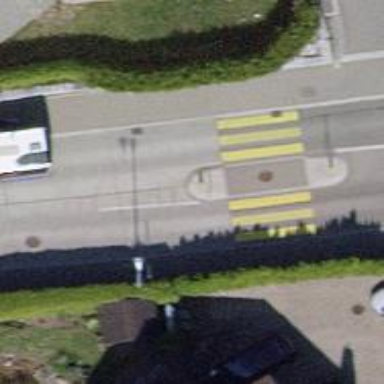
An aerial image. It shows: Bus stop equipped with public transport stop position.